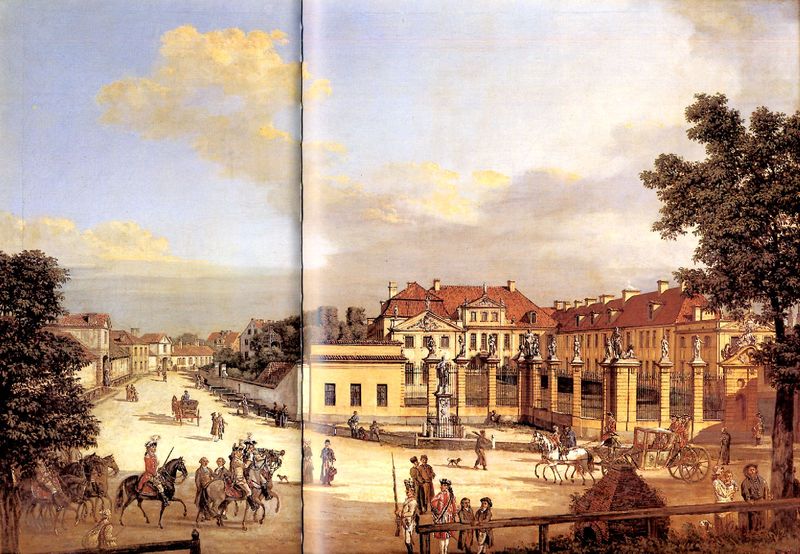
Titel: Palais Mniszech
Künstler: Canaletto
Standort: Warschau, Königsschloß (EU - PL)
Schlagwörter: baum, blau, gemälde, himmel, wolken, bäume, menschen, stadt, fenster, holz, strasse, säulen, weiss, dach, gebäude, park, rot, schloss, zaun, architektur, wache, sonne, rokoko, kamin, pferd, pferde, reiter, garten, mauer, kutsche, markt, platz, soldaten, buch, denkmal, druck, militär, soldat, kunst, gewehr, mittelalter, parade, kaserne, palais, fasade, ehrenhof, bus, zeun, statt